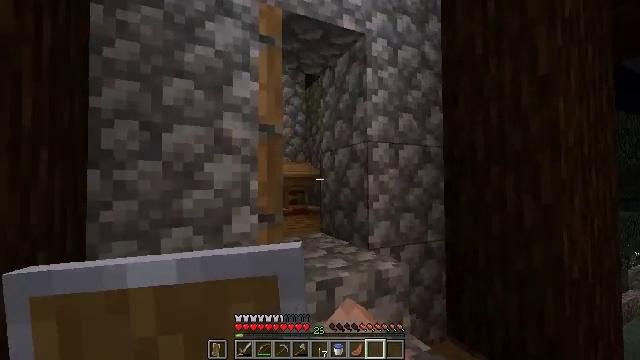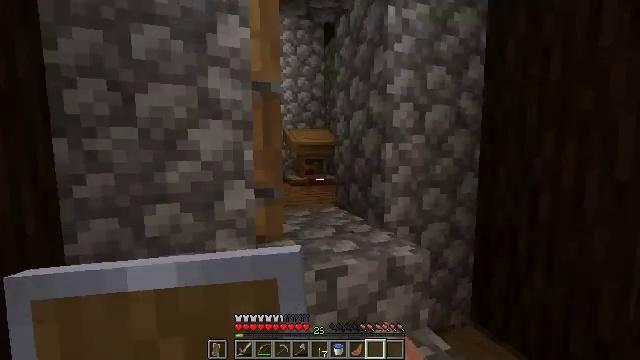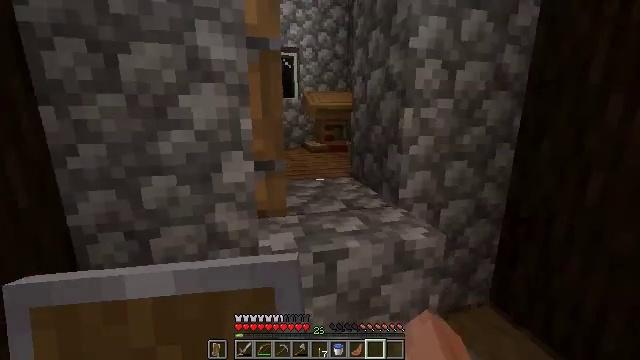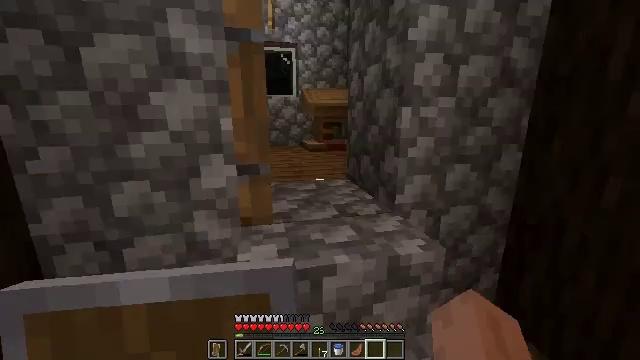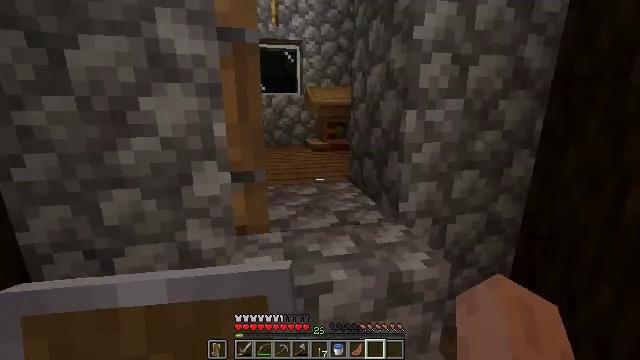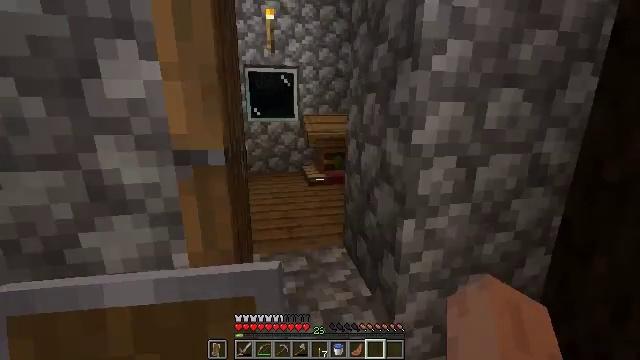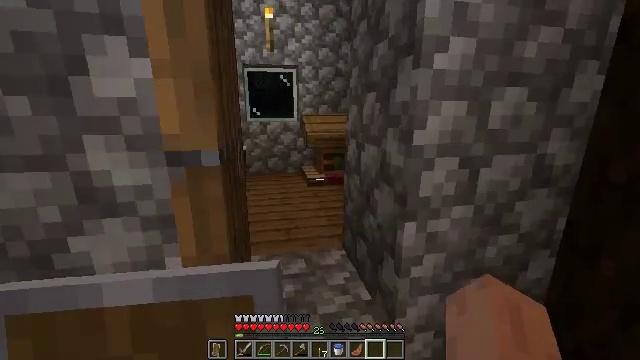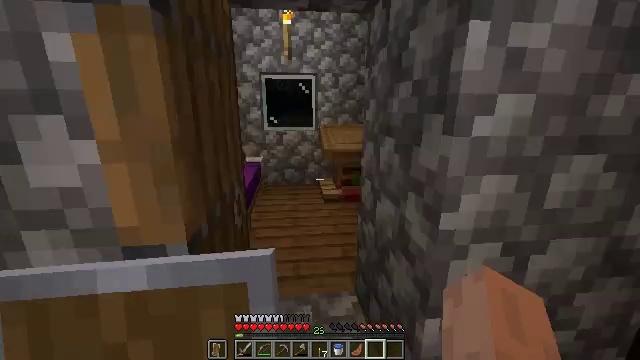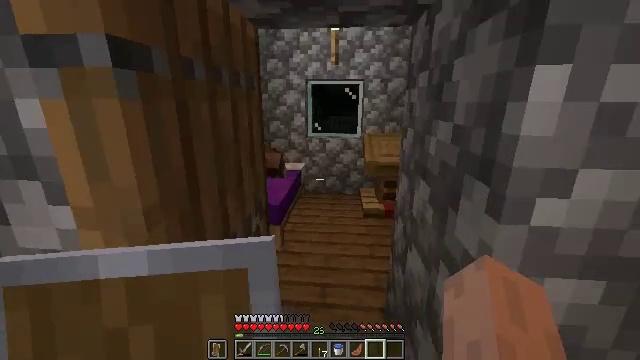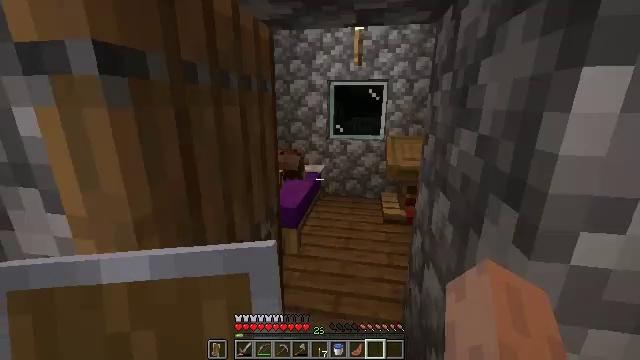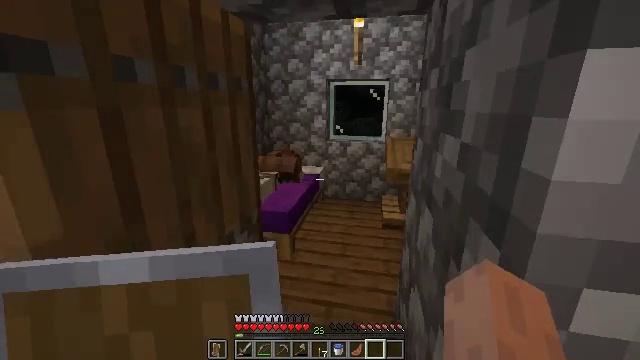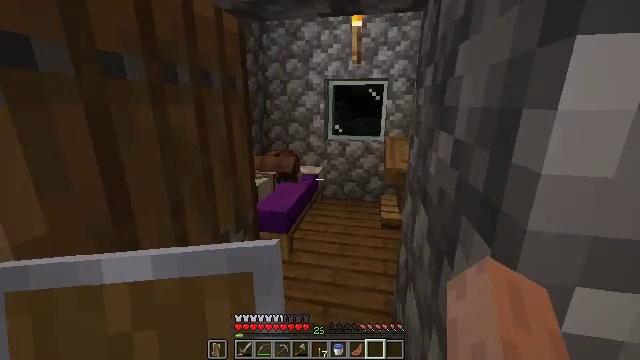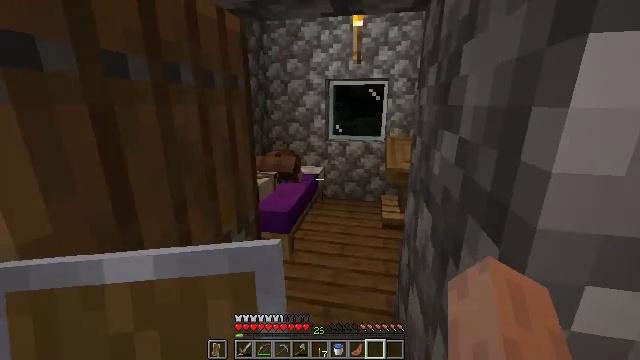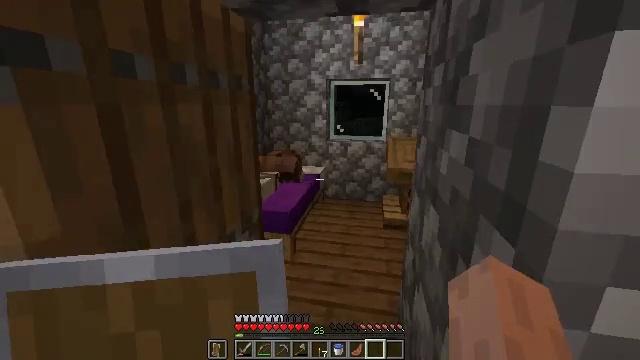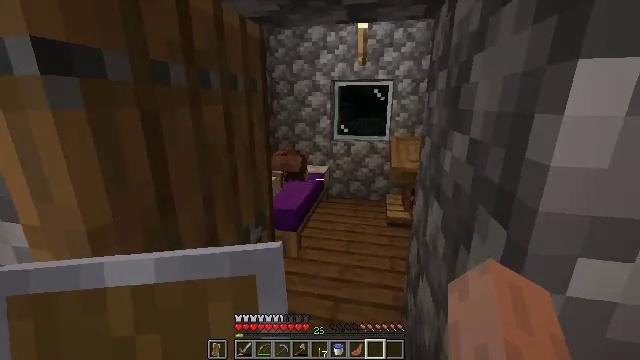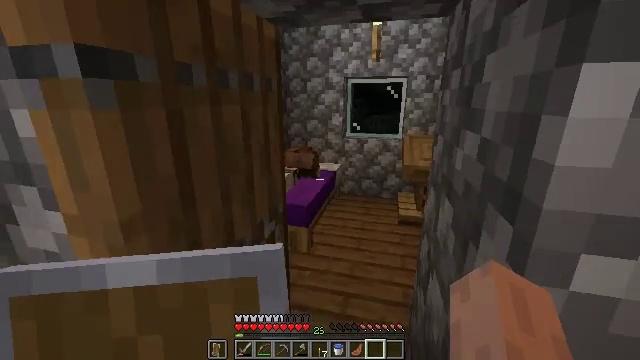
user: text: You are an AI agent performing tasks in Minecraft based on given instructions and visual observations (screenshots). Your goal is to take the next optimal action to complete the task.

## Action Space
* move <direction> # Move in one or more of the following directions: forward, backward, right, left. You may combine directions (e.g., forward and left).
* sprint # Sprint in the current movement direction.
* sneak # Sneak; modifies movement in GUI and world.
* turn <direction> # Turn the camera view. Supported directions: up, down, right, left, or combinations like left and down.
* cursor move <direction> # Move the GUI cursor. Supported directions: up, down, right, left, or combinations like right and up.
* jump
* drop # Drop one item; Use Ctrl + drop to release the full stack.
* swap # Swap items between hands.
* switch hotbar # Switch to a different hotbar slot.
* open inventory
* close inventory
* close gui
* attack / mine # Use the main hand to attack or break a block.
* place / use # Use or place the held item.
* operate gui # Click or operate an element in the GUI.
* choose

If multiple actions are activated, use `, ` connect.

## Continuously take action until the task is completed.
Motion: motion action
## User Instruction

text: Interact with the crafting table to create an iron door.
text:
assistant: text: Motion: move forward and move right, turn left and down
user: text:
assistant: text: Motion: move forward and move right, turn left and down
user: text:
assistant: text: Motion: move forward
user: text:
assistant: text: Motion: move forward, turn left
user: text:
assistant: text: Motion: move forward
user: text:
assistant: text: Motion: move forward
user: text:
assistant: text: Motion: move forward and move right, turn left and down
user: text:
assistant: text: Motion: move forward and move right, turn left
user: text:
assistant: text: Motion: move forward and move right, turn left
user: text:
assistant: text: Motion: move forward, turn left
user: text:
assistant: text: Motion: move forward
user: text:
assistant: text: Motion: move forward
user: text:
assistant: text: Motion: move forward
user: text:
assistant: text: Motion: move back
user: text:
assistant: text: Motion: move back, turn left
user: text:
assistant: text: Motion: move back, turn left
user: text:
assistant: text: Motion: move back, turn left and up
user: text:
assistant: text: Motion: move back, turn left and up
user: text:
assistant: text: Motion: move back, use / place
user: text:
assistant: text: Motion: move back, use / place
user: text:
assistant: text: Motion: move back, turn right
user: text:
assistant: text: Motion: turn right and down
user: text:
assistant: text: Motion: move right, turn right and down
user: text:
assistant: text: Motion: move forward and move right, turn right and down
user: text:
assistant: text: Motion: move forward and move right, turn right and up
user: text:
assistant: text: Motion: move forward and move right, turn right
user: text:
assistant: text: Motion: move forward
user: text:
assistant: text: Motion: move forward, sprint
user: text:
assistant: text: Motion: move forward, sprint, turn left
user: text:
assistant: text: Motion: move forward, sprint, turn left and down